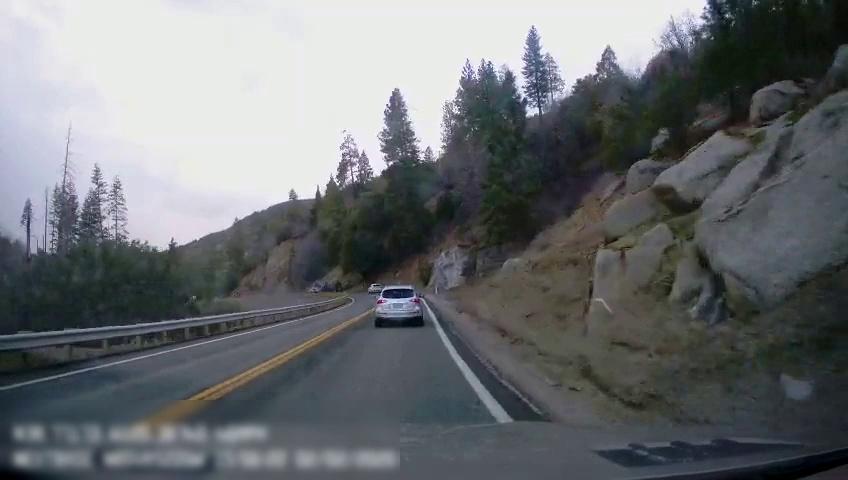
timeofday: Day
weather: Cloudy
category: Drivable Space
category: Vehicles | Car
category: Vehicles | SUV
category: Lanes | Current Lane
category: Lanes | Current Lane
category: Lanes | Opposite Lane